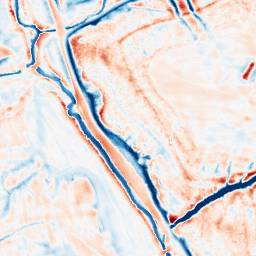
Category: edge_preserving
Decomposition family: bilateral
Decomposition parameters: d: 21
sigma_color: 25
sigma_space: 50
Upsampling method: sinc_hamming
Upsampling parameters: scale: 4
kernel_size: 16
Upsampling scale: 4